На рисунке показаны два опыта с шайбами.     Поверхность стола горизонтальная и абсолютно гладкая. Измерения показали, что $v_{2}^{\prime}=v_{2}^{\prime \prime}$.
Найдите отношение масс шайб.
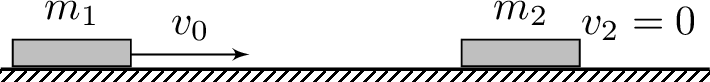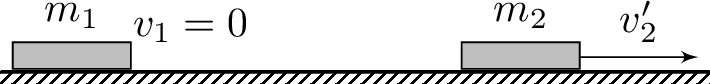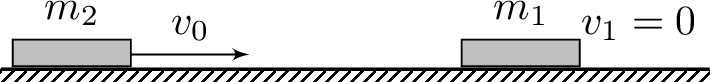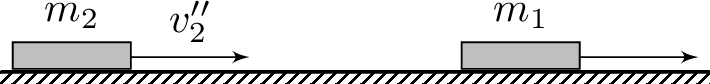
Решение: Опыт 1-й: Из закона сохранения импульса имеем \begin{equation} m_{1} \vec{v}_{0}=m_{2} \vec{v}_{2}^{\prime}.\tag1\end{equation} Опыт 2-й: Выберем систему отсчета, движущуюся со скоростью $\vec{v}_{0}$. В этой системе шайба $m_{2}$ вначале покоится, а шайба $m_{1}$ движется со скоростью $v_{1}=v_{0}$. Из закона сохранения импульса следует, что после столкновения шайб справедливы те же соотношения, что и в первом опыте:\begin{equation}m_{1} \vec{v}_{0}=m_{2} \vec{v}_{2}^{\prime}, \tag2\end{equation} где $\vec{v}_{2}^{\prime}$ — скорость второй шайбы в движущейся системе отсчета после соударения. Возвратимся в неподвижную систему отсчета и запишем \begin{equation}\vec{v}_{2}^{\prime \prime}=\vec{v}_{0}-\vec{v}_{2}^{\prime}=\vec{v}_{0}-\frac{m_{1}}{m_{2}} \vec{v}_{0}.\tag3\end{equation}Окончательно из $(1)$ и $(3)$ получим $$ \frac{m_{1}}{m_{2}}=1-\frac{m_{1}}{m_{2}}, \quad\text {откуда} \quad\frac{m_{2}}{m_{1}}=2, \\ m_{2}=2 m_{1}. $$
Ответ: $$ \frac{m_{2}}{m_{1}}=2. $$
Темы:
T, Механика, ЗСЭ, Соударения, ЗСИ, Всероссийские